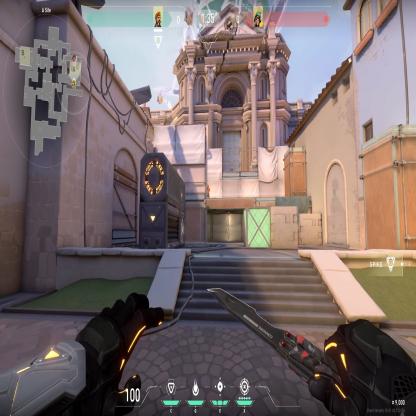
Label: enemy